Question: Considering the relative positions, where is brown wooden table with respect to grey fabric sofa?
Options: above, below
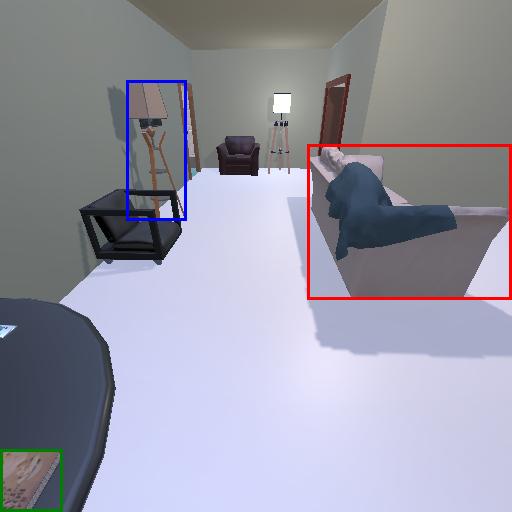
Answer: above